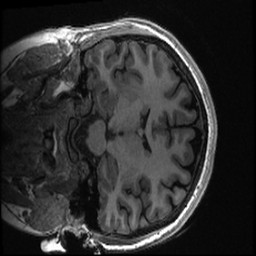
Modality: T1w
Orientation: coronal
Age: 20
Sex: female